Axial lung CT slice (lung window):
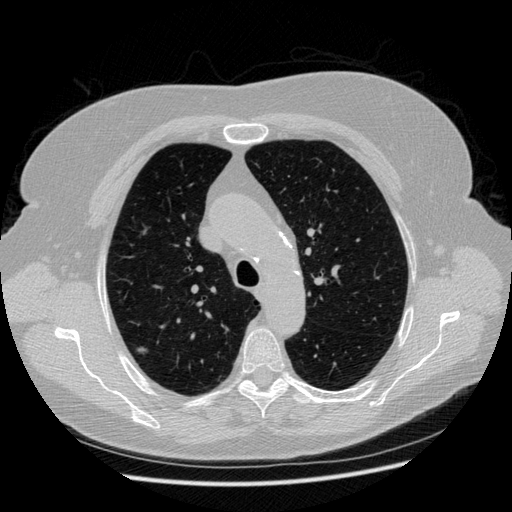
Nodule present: yes
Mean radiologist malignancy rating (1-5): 4